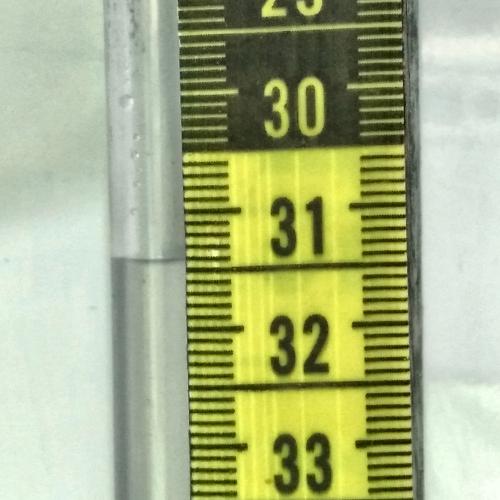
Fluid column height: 31.4 cm